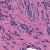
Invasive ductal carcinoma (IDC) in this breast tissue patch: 1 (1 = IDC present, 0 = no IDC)